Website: macys
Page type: cart
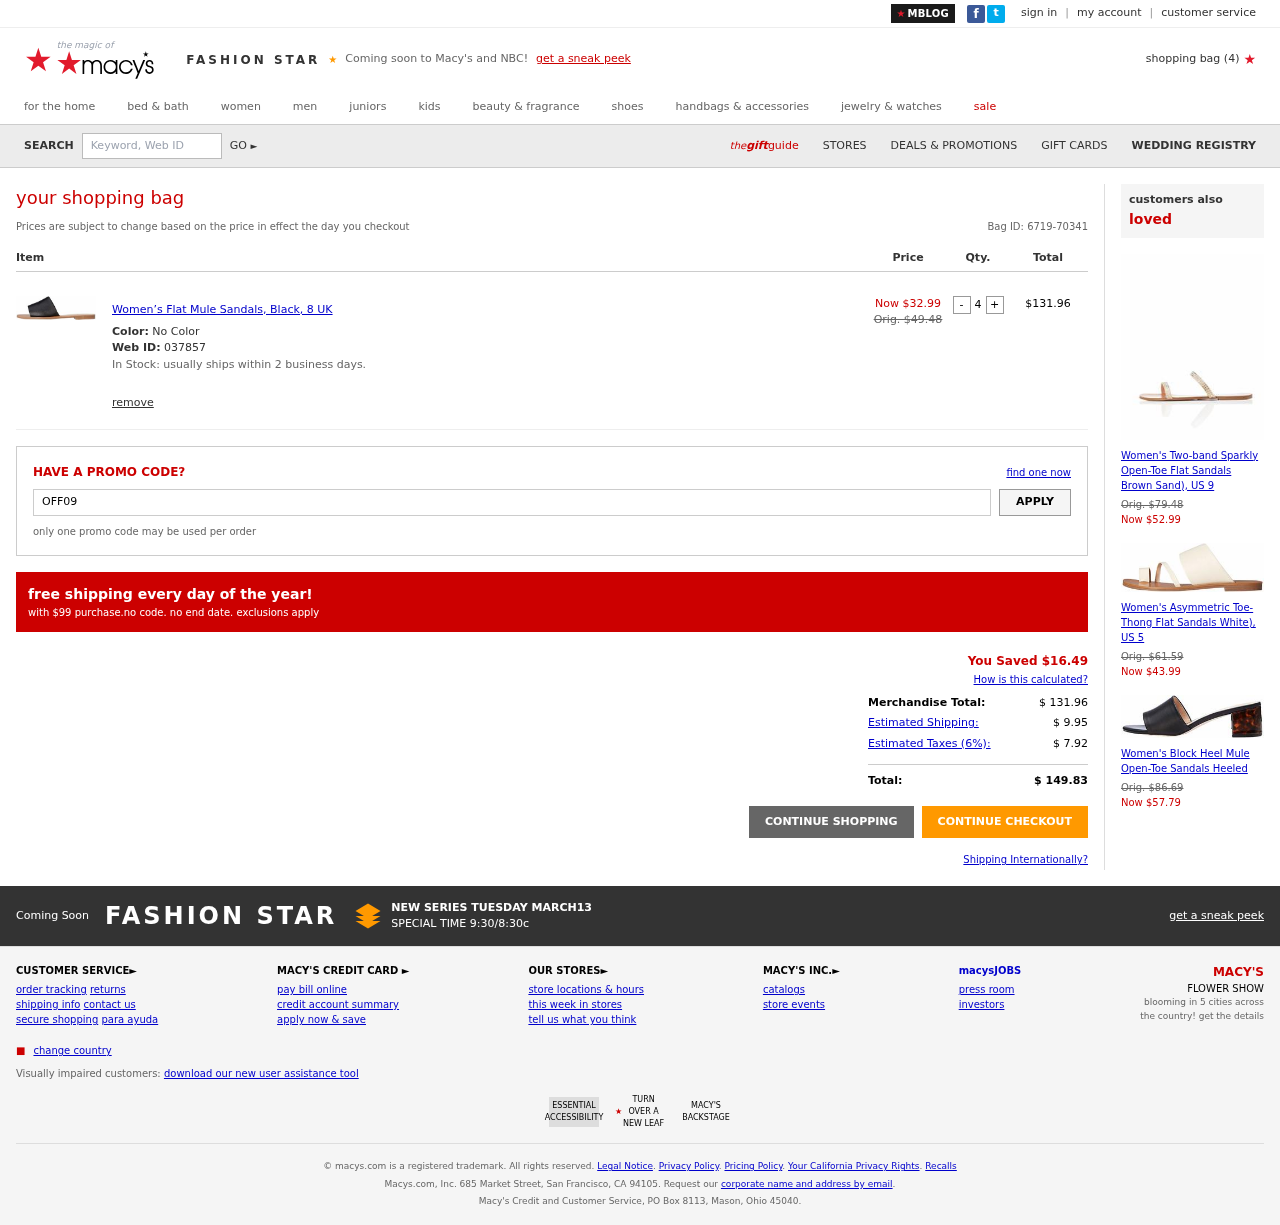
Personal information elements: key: PII_PROMO_CODE
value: OFF09
Product elements: key: PRODUCT1_NAME
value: Women’s Flat Mule Sandals, Black, 8 UK
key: PRODUCT1_PRICE
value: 32.99
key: PRODUCT1_QUANTITY
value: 4
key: PRODUCT2_NAME
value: Women's Two-band Sparkly Open-Toe Flat Sandals Brown Sand), US 9
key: PRODUCT2_PRICE
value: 52.99
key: PRODUCT3_NAME
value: Women's Asymmetric Toe-Thong Flat Sandals White), US 5
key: PRODUCT3_PRICE
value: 43.99
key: PRODUCT4_NAME
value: Women's Block Heel Mule Open-Toe Sandals Heeled
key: PRODUCT4_PRICE
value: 57.79
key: PRODUCT1_SKU
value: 037857
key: PRODUCT1_ORIGINAL_PRICE
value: Orig. $49.48
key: PRODUCT1_TOTAL
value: $131.96
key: PRODUCT2_ORIGINAL_PRICE
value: Orig. $79.48
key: PRODUCT3_ORIGINAL_PRICE
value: Orig. $61.59
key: PRODUCT4_ORIGINAL_PRICE
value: Orig. $86.69
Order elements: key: ORDER_NUM_ITEMS
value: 4
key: ORDER_ID
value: Bag ID: 6719-70341
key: ORDER_SAVINGS
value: $16.49
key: ORDER_SUBTOTAL
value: $ 131.96
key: ORDER_SHIPPING_COST
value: $ 9.95
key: ORDER_TAX
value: $ 7.92
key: ORDER_TOTAL
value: $ 149.83